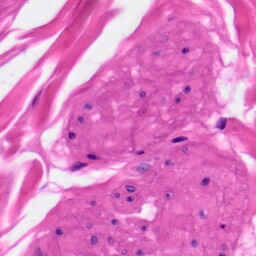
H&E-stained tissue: Skin